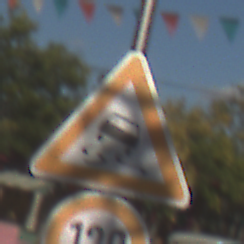
Verkehrszeichen: SchleuderOderRutschgefahr
Zusatzzeichen unten: Geschwindigkeit120
Umgebung: Outdoor, Special
Tageszeit: MorningAfternoon
Wetter: PartlyCloudy
Licht: Natural
Jahreszeit: NotSpecified
Kontrast: HighContrast